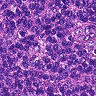
Metastatic tissue present: no